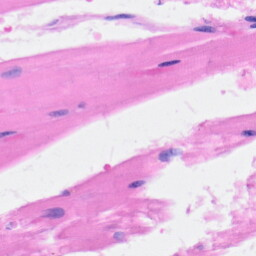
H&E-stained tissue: Heart